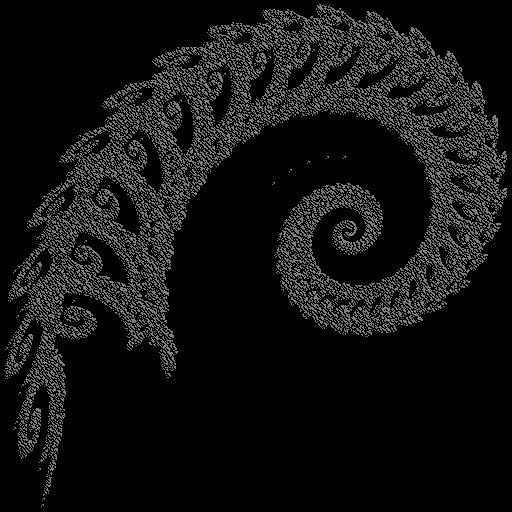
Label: octopuslegs